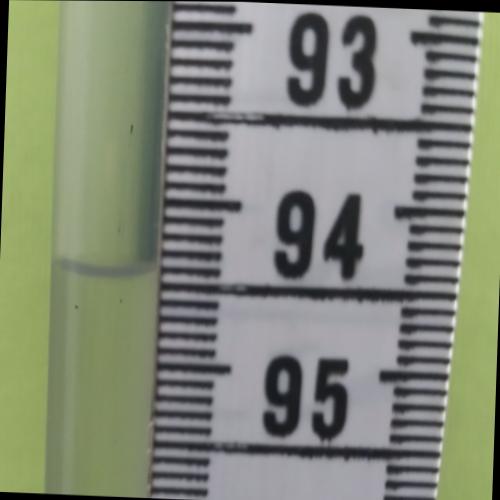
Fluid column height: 94.4 cm